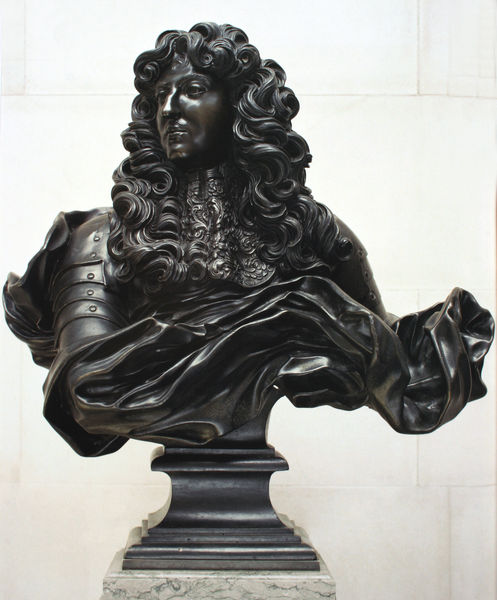
Titel: Porträt Louis XIV, König von Frankreich
Künstler: Gianlorenzo Bernini
Standort: Washington, D.C.
Institution: The National Gallery of Art
Schlagwörter: dunkel, kopf, mann, schatten, umhang, bewegung, frankreich, frisur, haar, hell, hintergrund, licht, marmor, mund, nase, profil, schwarz, stirn, weiss, blick, tuch, wand, augen, barock, falten, gesicht, lang, mensch, sockel, stein, herr, portrait, porträt, wind, gewand, haare, stoff, adel, kinn, lippen, locken, schultern, skulptur, statue, perücke, wangen, französisch, büste, glänzend, metall, bronze, faltenwurf, marmorsockel, plastik, rüschen, eckig, herrscher, rüstung, photo, basis, textil, heroisch, ludwig, genie, versailles, bernini, wallend, schulterstück, ludwig xiv, bourbone, unifor, ritterrüstung